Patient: sex F, age 51
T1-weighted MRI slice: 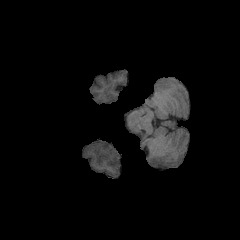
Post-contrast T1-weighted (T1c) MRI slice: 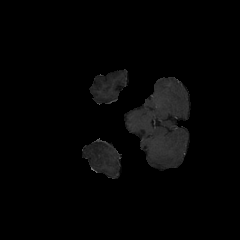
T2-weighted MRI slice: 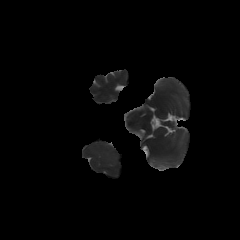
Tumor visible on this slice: yes
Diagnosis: Glioblastoma, IDH-wildtype
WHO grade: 4